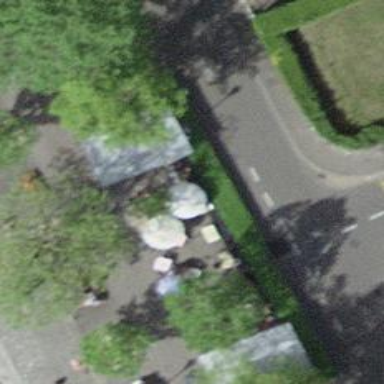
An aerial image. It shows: Fast food establishment.